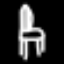
Label: chair